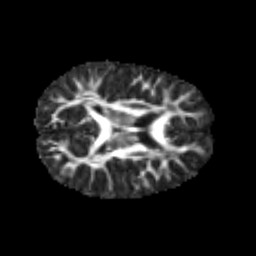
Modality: FA
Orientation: axial
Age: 6
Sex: male
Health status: healthy